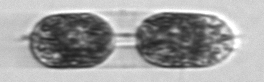
Label: Hemiaulus